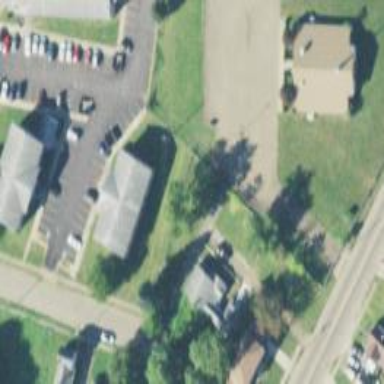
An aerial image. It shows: Alley classified as service road.